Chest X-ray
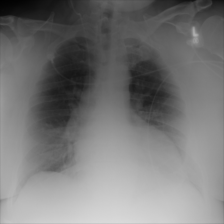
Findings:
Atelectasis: negative
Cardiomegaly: negative
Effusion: negative
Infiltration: negative
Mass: negative
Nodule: negative
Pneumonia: negative
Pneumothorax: negative
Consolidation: positive
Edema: negative
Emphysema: negative
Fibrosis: negative
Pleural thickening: negative
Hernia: negative